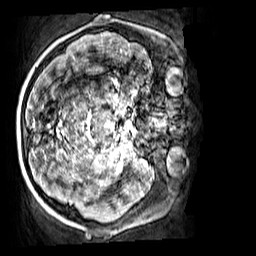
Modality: T2w
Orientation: axial
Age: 9
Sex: male
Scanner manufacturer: siemens
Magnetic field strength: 3 T
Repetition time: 3.2 s
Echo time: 0.408 s